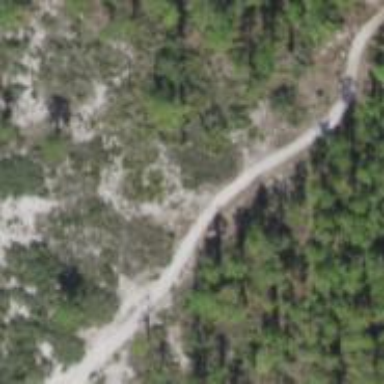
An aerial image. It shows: Track road.